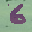
Label: 6